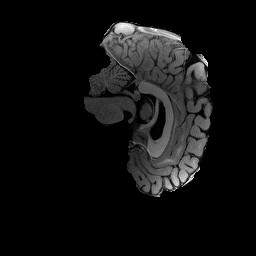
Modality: T1w
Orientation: sagittal
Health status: healthy